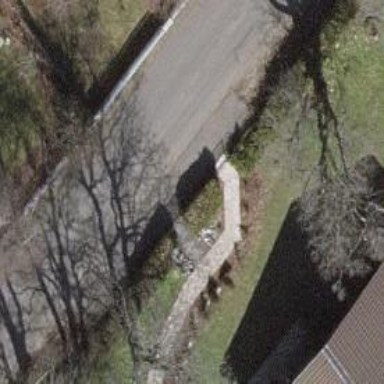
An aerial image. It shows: Hedge barrier.